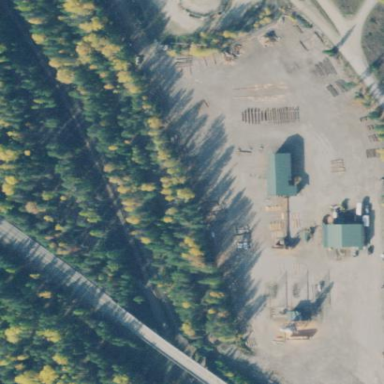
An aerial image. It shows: Industrial area with sawmill.